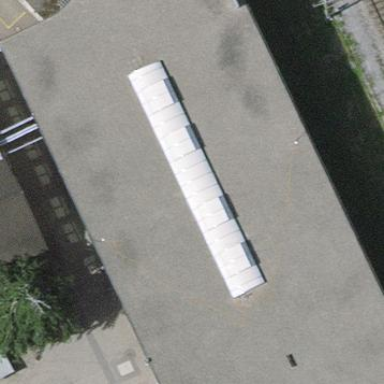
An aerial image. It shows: Industrial building.